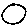
Label: circle